Question: Before getting in details, I would like to mention I've tried various solutions from stackoverflow and net too. But, none suitable in my scenario. So, I provided detailed information.
In an ASP.NET 2.0 Web Application, a gridview controls is used and columns of that gridview are generated at runtime with respect to user's settings.
So, in Default.aspx the gridview definition is as below:
'''
<div id="DivListB" runat="server" onscroll="SaveScrollValue(); SetListFloatingHeader()" visible="True">
<asp:GridView ID="ObjList" runat="server" OnLoad="ReloadGrid" CssClass="ObjList" AutoGenerateColumns="false" OnRowDataBound="ObjList_RowDataBound" AutoGenerateSelectButton="false" OnSelectedIndexChanged="ObjList_SelectedIndexChanged" OnRowCreated="ObjList_RowCreated">
<Columns>
<asp:TemplateField HeaderText="&nbsp" ItemStyle-Width="46px" ItemStyle-HorizontalAlign="Center">
<HeaderTemplate>
<asp:CheckBox AutoPostBack="true" ID="chkAll" runat="server" OnCheckedChanged="HeaderChk_Changed" />
</HeaderTemplate>
<ItemTemplate>
<asp:CheckBox AutoPostBack="true" ID="chkRow" runat="server" Checked='<%# DataBinder.Eval(Container.DataItem, "Selection")%>' OnCheckedChanged="ChkRow_OnCheckChange" />
</ItemTemplate>
</asp:TemplateField>
</Columns>
</asp:GridView>
'''
The gridview columns are added at runtime and below method creates the columns depending upon user settings from web.config:
'''
private void CreateDefaultGridView(Hashtable htPartSchema)
{
string sTempHeader, sTempAlignment, sTempWidth, sTempVisible;
try
{
//get partlist settings section from web.config
NameValueCollection plConfigKeys = (NameValueCollection)ConfigurationManager.GetSection("CONFIG_SETTINGS/PL_SETTINGS");
//cond: check partlist config keys exist
if (plConfigKeys != null && plConfigKeys.Count > 0)
{
//loop: every key present in configruation
foreach (string key in plConfigKeys)
{
//cond: config key is present in part schema
if (htPartSchema.ContainsKey(key.ToUpper()) == true)
{
//create new databound column
BoundField gridCol = new BoundField();
//assign datafield to bind with data table column
gridCol.DataField = key;
//get value from config key
string sKeyValue = plConfigKeys[key].ToString();
try
{
string[] sTempArray = sKeyValue.Split(new string[] { "|" }, StringSplitOptions.RemoveEmptyEntries);
sTempHeader = sTempArray[0];
sTempAlignment = sTempArray[1];
sTempWidth = sTempArray[2];
sTempVisible = sTempArray[3];
PLDefaultColumnHeaderAlignments.Add(sTempHeader, sTempAlignment);
PLDefaultColumHeaderWidths.Add(sTempHeader, sTempWidth);
}
catch
{
sTempHeader = string.Empty;
sTempAlignment = string.Empty;
sTempWidth = string.Empty;
sTempVisible = "false";
}
if (sTempVisible.ToLower().Equals("true"))
{
//assign display header text
gridCol.HeaderText = sTempHeader;
//add the column in the gridview
ObjList.Columns.Add(gridCol);
//cond: to check the specified alignment
if (sTempAlignment.ToUpper() == "L")
{
gridCol.ItemStyle.HorizontalAlign = HorizontalAlign.Left;
gridCol.HeaderStyle.HorizontalAlign = HorizontalAlign.Left;
}
else if (sTempAlignment.ToUpper() == "R")
{
gridCol.ItemStyle.HorizontalAlign = HorizontalAlign.Right;
gridCol.HeaderStyle.HorizontalAlign = HorizontalAlign.Right;
}
else if (sTempAlignment.ToUpper() == "C")
{
gridCol.ItemStyle.HorizontalAlign = HorizontalAlign.Center;
gridCol.HeaderStyle.HorizontalAlign = HorizontalAlign.Center;
}
if (string.IsNullOrEmpty(sTempWidth) == false)
{
gridCol.ControlStyle.Width = Unit.Pixel(int.Parse(sTempWidth));
gridCol.HeaderStyle.Width = int.Parse(sTempWidth);
gridCol.HeaderStyle.Wrap = false;
gridCol.ItemStyle.Wrap = false;
gridCol.ItemStyle.Width = Unit.Pixel(int.Parse(sTempWidth));
//set column width
double dTempColWidth = 120; //default value
double.TryParse(sTempWidth, out dTempColWidth);
//change width of grid view according to column sizes
ObjList.Width = new Unit((ObjList.Width.Value + dTempColWidth), UnitType.Pixel);
}
}
gridCol.ItemStyle.Wrap = false;
}
}
}
}
catch (Exception ex)
{
throw new Exception(ex.Message);
}
}
'''
And when rows are bounded with GridView few events and css are also applied at runtime in DataRowBound Event of GridView as mentioned below:
'''
protected void ObjList_RowDataBound(object sender, GridViewRowEventArgs e)
{
try
{
int iDataRowsCounter = 0;
if (e.Row.RowType == DataControlRowType.DataRow)
{
//get datatable from
DataTable dtList = (DataTable)Session["ListTable" + ViewState["ViewerId"]];
//get position of the respective row
string strPostion = dtList.Rows[e.Row.RowIndex]["Position"].ToString();
string strLinkNum = dtList.Rows[e.Row.RowIndex]["LinkNumber"].ToString();
//get row check box
CheckBox cbRow = ((CheckBox)e.Row.FindControl("chkRow"));
string pnum = dtList.Rows[e.Row.RowIndex]["PartNumber"].ToString();
if (a_PartNumber != null && pnum == a_PartNumber)
{
HighlightPic.Value = HighlightPic.Value + "||" + e.Row.RowIndex.ToString();
e.Row.Style.Add(HtmlTextWriterStyle.BackgroundColor, "#3D98FF");
e.Row.Style.Add(HtmlTextWriterStyle.Color, "#FFFFFF");
}
//mouse hover effects on gridview (CSS)
e.Row.Attributes.Add("onmouseover", "this.className='ObjListHighlight'");
e.Row.Attributes.Add("onmouseout", "this.className='ObjListNormal'");
//keep position of the row in case needed in javascript
e.Row.Attributes.Add("RowPosition", strPostion);
//on row checkbox check change of a single row
cbRow.Attributes.Add("onclick", "OnRowCheckChange(this, 'ObjList')");
//on full row click highlight picture
e.Row.Attributes.Add("onclick", "HighlightPicture('" + strPostion + "'," + e.Row.RowIndex + ", false)");
//on row double click
e.Row.Attributes.Add("ondblclick", "OnRowDblClick(" + e.Row.RowIndex + ",'ObjList')");
}
else if (e.Row.RowType == DataControlRowType.Header)
{
//find header checkbox control
CheckBox cbHeader = ((CheckBox)e.Row.FindControl("chkAll"));
e.Row.Attributes.Add("class", "item_HeaderRow");
e.Row.Cells[0].Attributes.Add("class", "item_HeaderCell");
//add header change event on checkbox click
cbHeader.Attributes.Add("onclick", "OnHeaderCheckChange(this,'ObjList')");
}
}
catch
{
throw new Exception(ex.Message);
}
}
'''
Its presentation is something like below:

Respective css is as below:
'''
.ObjList
{
height: auto;
}
.ObjListHighlight
{
background-color: #CAE4FF;
cursor: pointer;
}
.ObjListNormal
{
background-color: White;
cursor: pointer;
}
.ObjList tr.row
{
cursor: pointer;
color: #1B3A7A;
background-color: #FFFFFF;
}
.ObjList tr.row:hover
{
background-color: #CAE4FF;
}
.ObjList tr.row_selected
{
cursor: default;
color: #FFFFFF;
background-color: #3D98FF;
}
'''
What I wanted to do is to fix the header row of that gridview. Solution can be in javascript or jQuery. Suggestions are appreciated.
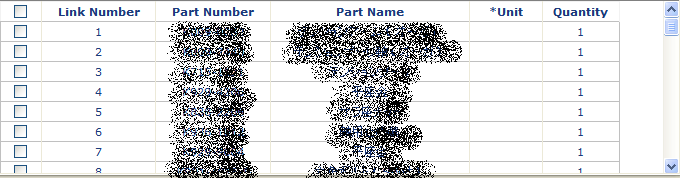
Answer: Try this,
ASPX page:
'''
<script type="text/javascript" src="http://ajax.googleapis.com/ajax/libs/jquery/1.9.0/jquery.min.js"></script>
<script type="text/javascript" src="http://ajax.googleapis.com/ajax/libs/jqueryui/1.9.1/jquery-ui.min.js"></script>
<script src="gridviewScroll.min.js" type="text/javascript"></script>
<script type="text/javascript">
$(document).ready(function () {
gridviewScroll();
});
function gridviewScroll() {
gridView1 = $('#gridtest').gridviewScroll({
width: 600,
height: 300,
railcolor: "#F0F0F0",
barcolor: "#CDCDCD",
barhovercolor: "#606060",
bgcolor: "#F0F0F0",
freezesize: 1,
arrowsize: 30,
headerrowcount: 1,
railsize: 16,
barsize: 8
});
}
</script>
<div style="width: 100%; height: 400px; overflow: scroll">
<asp:GridView ID="gridtest" runat="server" AutoGenerateColumns="false">
<Columns>
<asp:BoundField DataField="UserID" HeaderText="ID" SortExpression="UserID" ReadOnly="true" />
<asp:BoundField DataField="FirstName" HeaderText="First Name" SortExpression="FirstName" />
</Columns>
</asp:GridView>
</div>
'''
CS page:
'''
protected void Page_Load(object sender, EventArgs e)
{
gridtest.DataSource = getUserDetails();
gridtest.DataBind();
}
public class details
{
public int UserID { get; set; }
public string FirstName {get;set;}
}
public List<details> getUserDetails()
{
List<details> gt = new List<details>();
for (int i = 1; i < 40; i++)
{
details objDetails = new details();
objDetails.UserID = i;
objDetails.FirstName = "test" + i;
gt.Add(objDetails);
}
return gt;
}
'''
For reference use this : <URL>